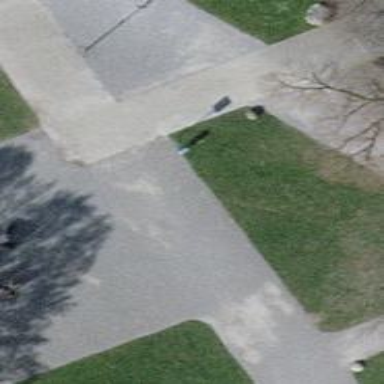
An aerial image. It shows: Compacted footway.